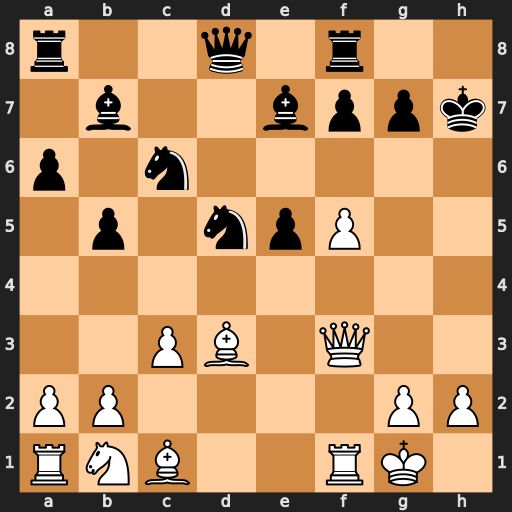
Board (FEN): r2q1r2/1b2bppk/p1n5/1p1npP2/8/2PB1Q2/PP4PP/RNB2RK1
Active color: w
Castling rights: -
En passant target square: -
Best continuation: f6+ Kg8 fxg7 Bc5+ Kh1